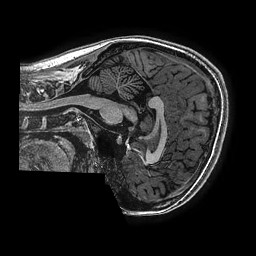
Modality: T1w
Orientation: sagittal
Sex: female
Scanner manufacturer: ge
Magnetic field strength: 3 T
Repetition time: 0.007644 s
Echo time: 0.003468 s